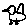
Label: bird